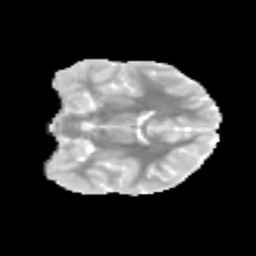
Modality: MD
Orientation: coronal
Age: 9
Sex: female
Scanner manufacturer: siemens
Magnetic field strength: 3 T
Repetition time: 3.8 s
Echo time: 0.07 s